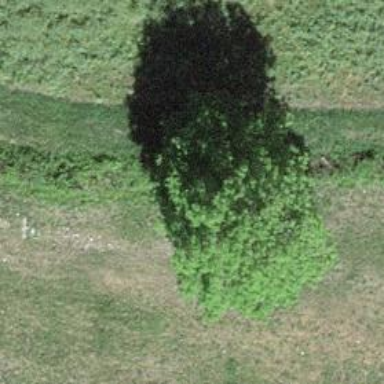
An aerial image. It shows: Deciduous tree with broadleaved leaves.